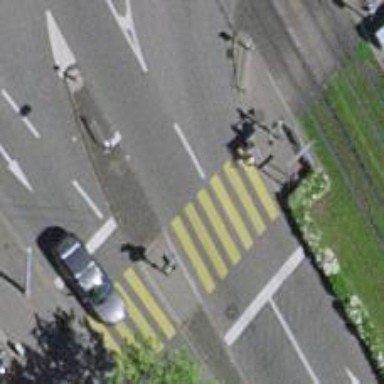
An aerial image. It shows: Pedestrian crossing with traffic signals.